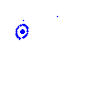
Particle: pion